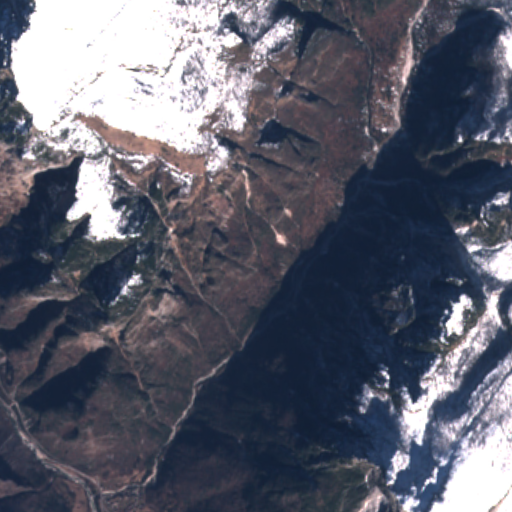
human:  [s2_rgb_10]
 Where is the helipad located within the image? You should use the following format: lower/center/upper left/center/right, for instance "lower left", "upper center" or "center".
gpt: The helipad is located in the upper right of the image.
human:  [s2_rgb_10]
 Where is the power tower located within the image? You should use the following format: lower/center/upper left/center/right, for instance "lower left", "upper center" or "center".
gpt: The power tower is located in the lower left of the image.
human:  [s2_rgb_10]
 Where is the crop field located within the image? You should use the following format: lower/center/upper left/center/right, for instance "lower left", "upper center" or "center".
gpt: There is no crop field in the image.